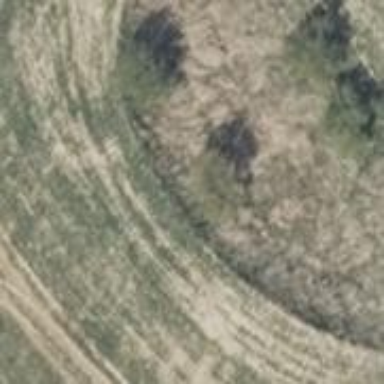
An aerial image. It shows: Patch of scrub vegetation.